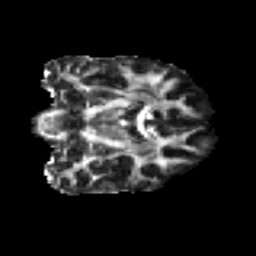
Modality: FA
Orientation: coronal
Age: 35
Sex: male
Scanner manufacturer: ge
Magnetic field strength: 3 T
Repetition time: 7.8 s
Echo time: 0.0606 s